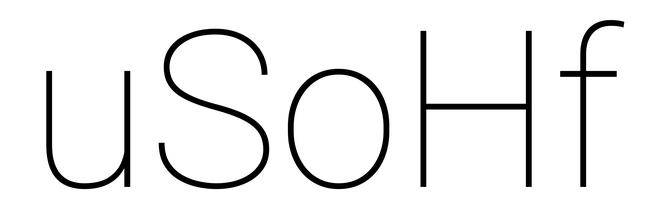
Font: Roboto_Thin